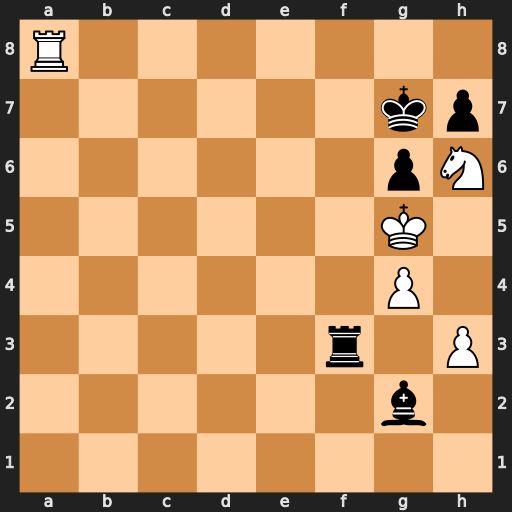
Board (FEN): R7/6kp/6pN/6K1/6P1/5r1P/6b1/8
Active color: w
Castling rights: -
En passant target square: -
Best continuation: Rg8#